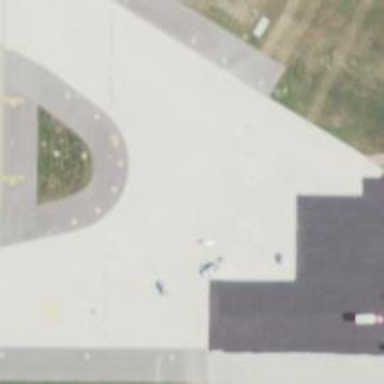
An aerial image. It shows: Image of taxiway at airport.